Question: I have this iCal file:
But when i load it in my GMAIL it says the calendar is set to

Why this happens if my VTIMEZONE configuration don't set any offset? And how to get the actual DTSTART and DTEND times in my calendar?
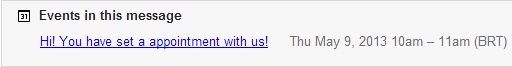
Answer: The RFC is here: <URL>
You have to specify local time with a TZID that defines the offset.
Example:
'''
DTSTART;TZID=America/New_York:19970714T133000
'''
You need to use a VTIMEZONE component in the ics file.
'''
BEGIN:VTIMEZONE
TZID:America/New_York
LAST-MODIFIED:20050809T050000Z
BEGIN:DAYLIGHT
DTSTART:19670430T020000
RRULE:FREQ=YEARLY;BYMONTH=4;BYDAY=-1SU;UNTIL=19730429T070000Z
TZOFFSETFROM:-0500
TZOFFSETTO:-0400
TZNAME:EDT
END:DAYLIGHT
BEGIN:STANDARD
DTSTART:19671029T020000
RRULE:FREQ=YEARLY;BYMONTH=10;BYDAY=-1SU;UNTIL=20061029T060000Z
TZOFFSETFROM:-0400
TZOFFSETTO:-0500
TZNAME:EST
END:STANDARD
END:VTIMEZONE
'''
These examples were pulled from the RFC 5545